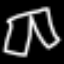
Label: pants